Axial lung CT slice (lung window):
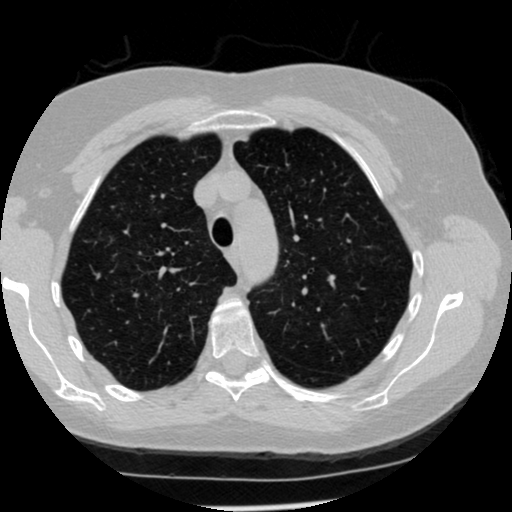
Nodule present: no